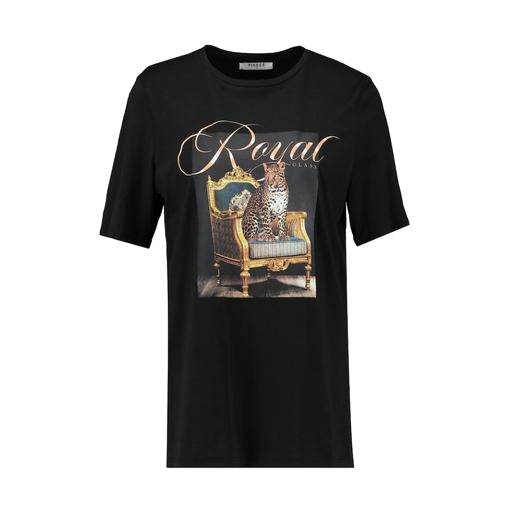
royal t-shirt, print t-shirt, black plus size printed t-shirt only macy, white background